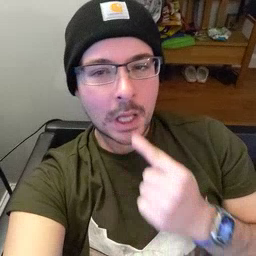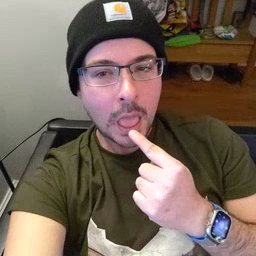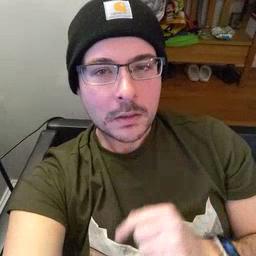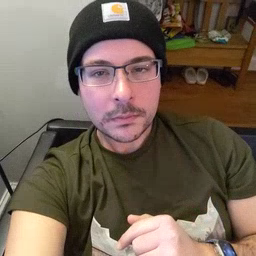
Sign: tongue